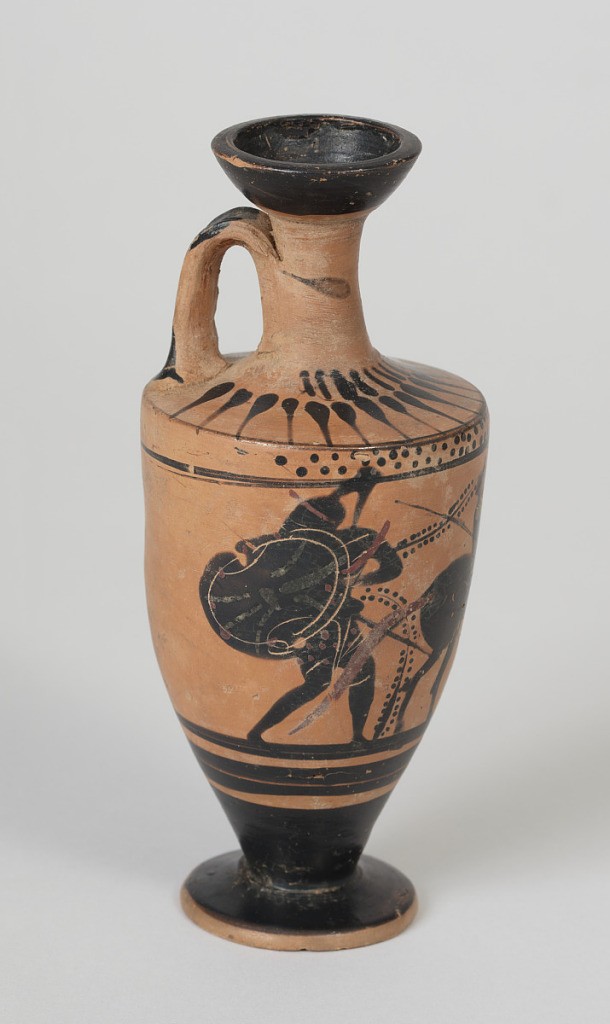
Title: Lekythos
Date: early 5th century B.C.
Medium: Terracotta with painted decoration
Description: Ovoid body with tall narrow neck, short flaring mouth and curved handle leading to flat shoulder; low flaring foot. Body with engraved black figure decoration of a horseman between two warriors carrying spears and sheilds; two rows of dots just below shoulder, front only; tongues and rays on shoulder; details of horse, warriors, garments and sheilds picked out in red and white.